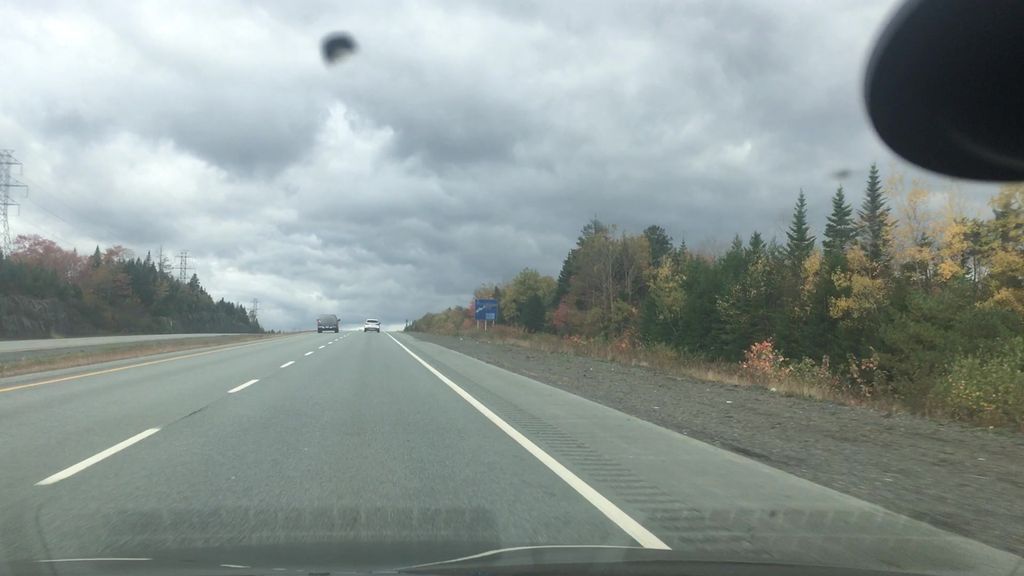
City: halifax